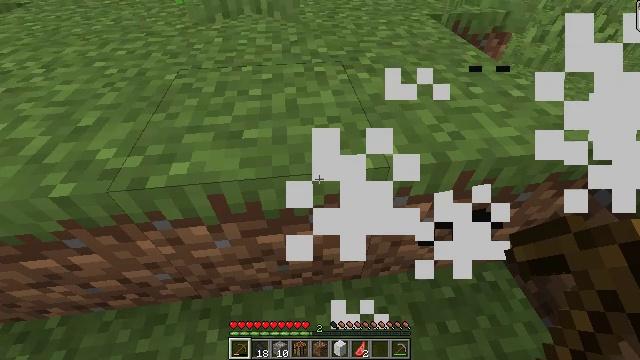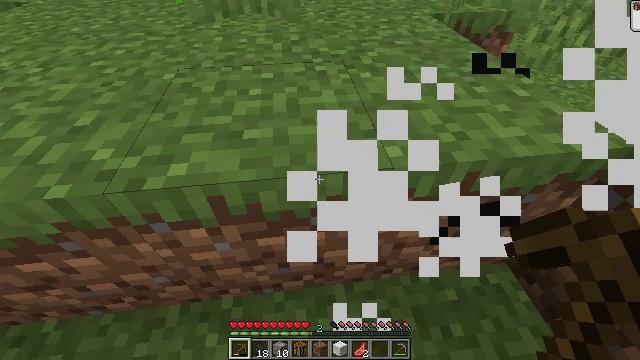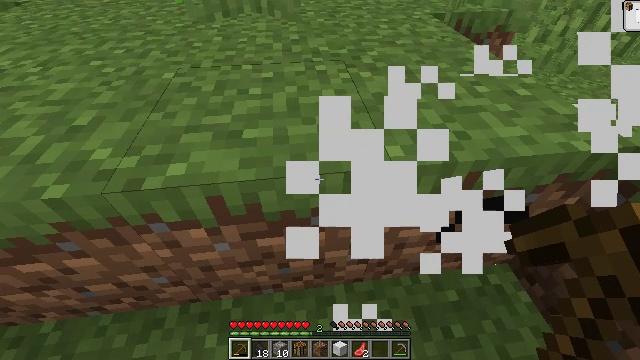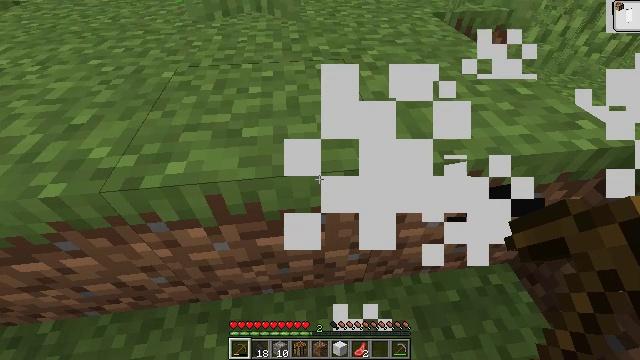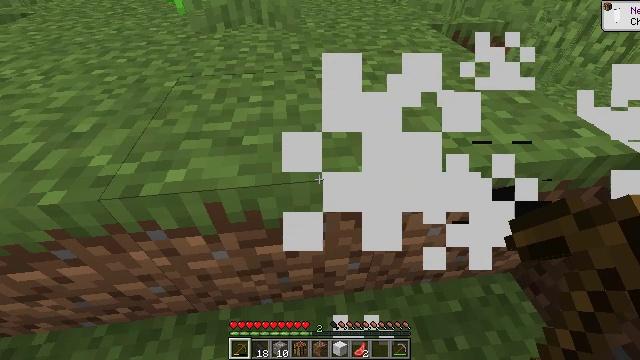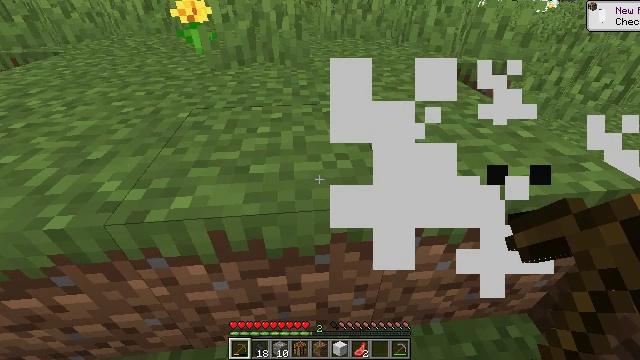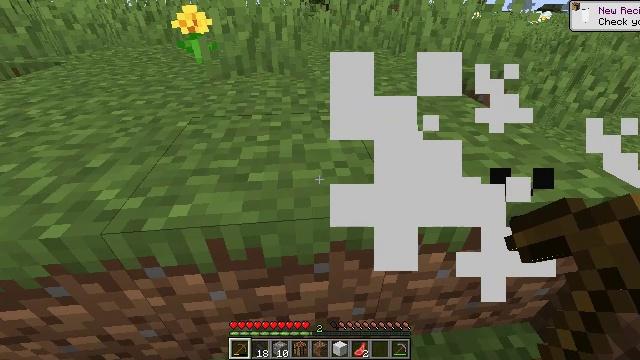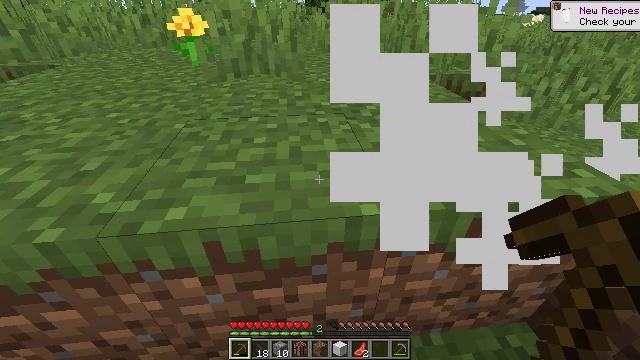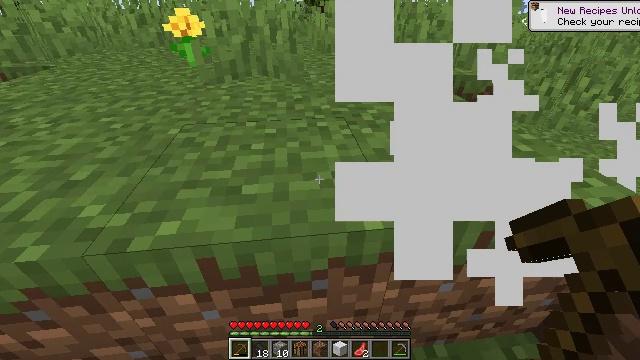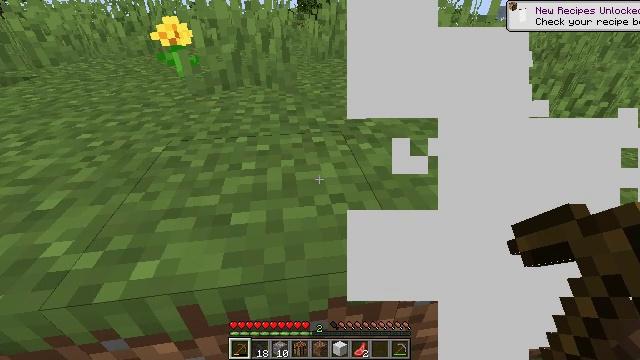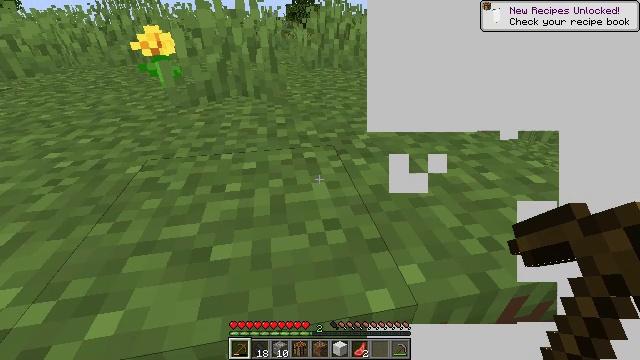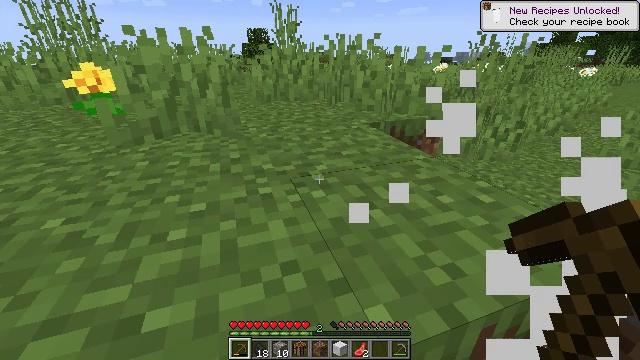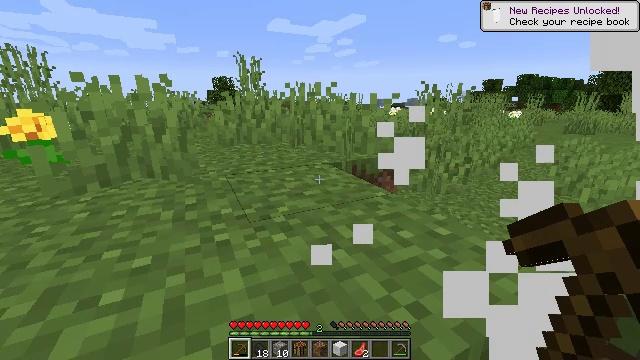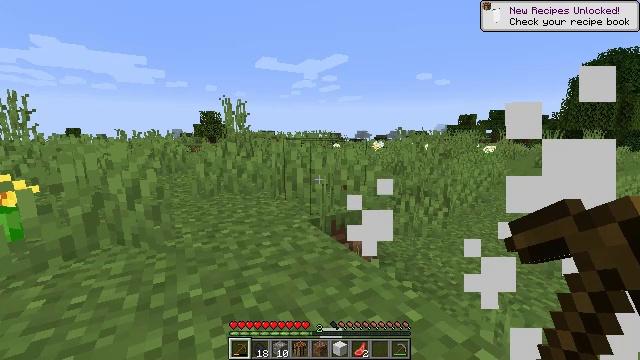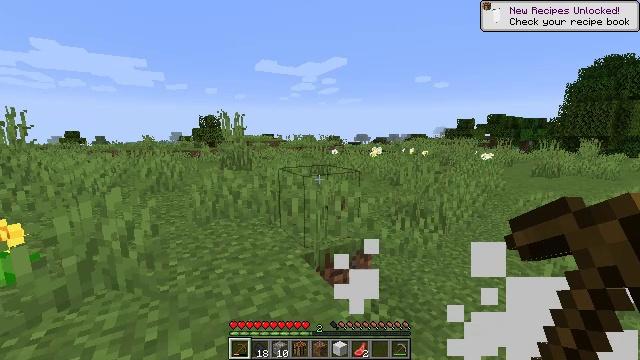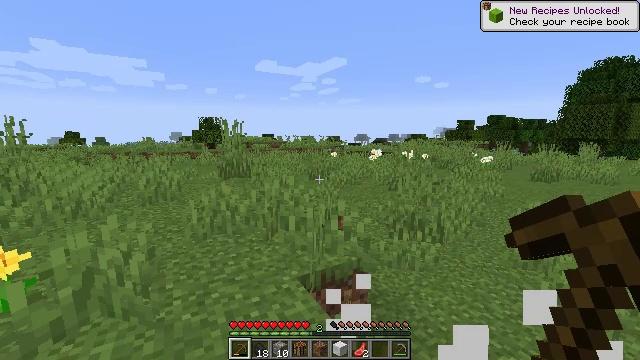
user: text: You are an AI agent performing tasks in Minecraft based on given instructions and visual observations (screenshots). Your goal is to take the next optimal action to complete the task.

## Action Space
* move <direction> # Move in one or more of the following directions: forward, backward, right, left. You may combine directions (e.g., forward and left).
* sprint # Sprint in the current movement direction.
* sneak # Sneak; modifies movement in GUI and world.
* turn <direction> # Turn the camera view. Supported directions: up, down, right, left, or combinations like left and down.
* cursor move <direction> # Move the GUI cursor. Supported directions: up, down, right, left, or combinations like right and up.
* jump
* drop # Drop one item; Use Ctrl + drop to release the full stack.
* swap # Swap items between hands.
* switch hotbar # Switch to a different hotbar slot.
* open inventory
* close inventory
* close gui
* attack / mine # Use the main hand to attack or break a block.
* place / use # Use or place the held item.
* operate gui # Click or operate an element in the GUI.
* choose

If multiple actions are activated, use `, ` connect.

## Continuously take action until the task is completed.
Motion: motion action
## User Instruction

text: Mine the blue bed to pick it up.
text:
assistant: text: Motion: no_op
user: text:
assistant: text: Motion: no_op
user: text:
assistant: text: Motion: no_op
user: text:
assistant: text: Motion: turn up
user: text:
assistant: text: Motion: turn left and up
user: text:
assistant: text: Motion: turn up
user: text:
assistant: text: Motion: no_op
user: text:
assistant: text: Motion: move forward
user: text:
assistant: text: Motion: move forward, turn right and up
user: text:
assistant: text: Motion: move forward, turn right and up
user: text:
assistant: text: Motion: move forward, turn right and up
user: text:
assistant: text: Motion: move forward, turn right and up
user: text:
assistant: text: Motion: move forward, turn right and up, jump
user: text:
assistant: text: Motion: move forward, jump
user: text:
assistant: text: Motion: move forward, jump
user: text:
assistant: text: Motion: move forward, jump
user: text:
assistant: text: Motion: move forward, sprint, turn right
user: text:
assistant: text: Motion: move forward, sprint
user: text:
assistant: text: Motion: move forward, sprint
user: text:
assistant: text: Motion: move forward, sprint
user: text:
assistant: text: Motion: move forward, sprint
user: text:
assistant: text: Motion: move forward, sprint
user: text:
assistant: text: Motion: move forward, sprint
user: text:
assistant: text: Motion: move forward, sprint
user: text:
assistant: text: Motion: move forward, sprint
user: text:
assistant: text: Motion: move forward and move left, sprint
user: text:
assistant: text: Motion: move forward and move left, sprint
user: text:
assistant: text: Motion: move forward and move left, sprint, turn left and down
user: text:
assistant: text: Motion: move forward and move left, sprint, turn left and down
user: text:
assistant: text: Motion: move forward and move left, sprint, turn left